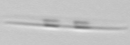
Label: Pseudo-nitzschia